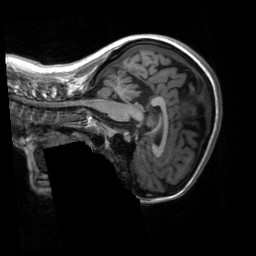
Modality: T1w
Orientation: sagittal
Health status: healthy
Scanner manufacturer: siemens
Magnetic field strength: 3 T
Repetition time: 2.3 s
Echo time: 0.00207 s